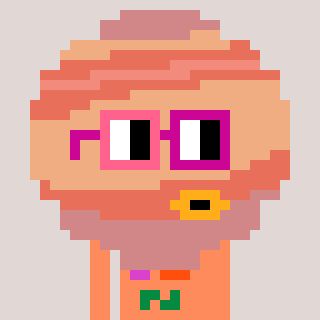
a pixel art character with square pink and red glasses, a jupiter-shaped head and a peachy-colored body on a warm background